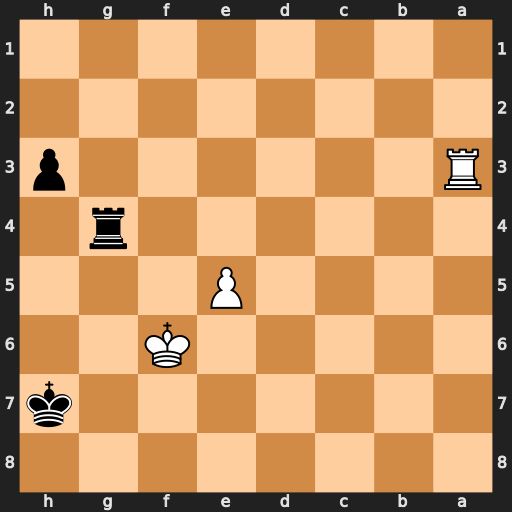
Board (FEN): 8/7k/5K2/4P3/6r1/R6p/8/8
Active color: b
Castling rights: -
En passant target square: -
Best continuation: Rg6+ Kf7 h2 Rh3+ Rh6 Rxh2 Rxh2 e6 Rf2+